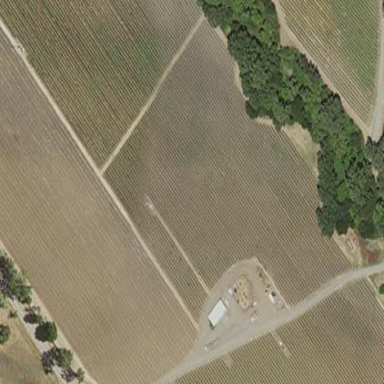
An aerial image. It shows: Vineyard with wine grapes as the main crop.